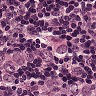
Metastatic tissue present: yes